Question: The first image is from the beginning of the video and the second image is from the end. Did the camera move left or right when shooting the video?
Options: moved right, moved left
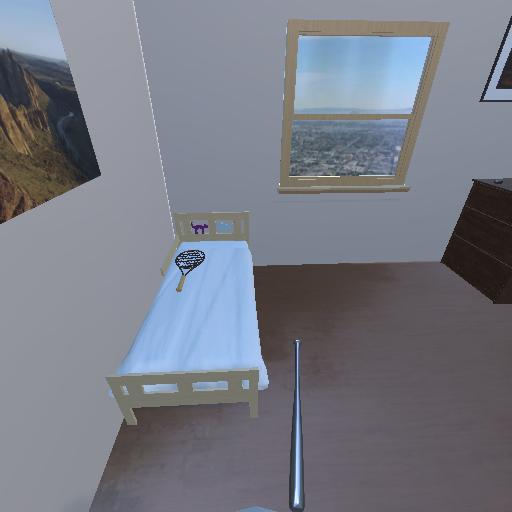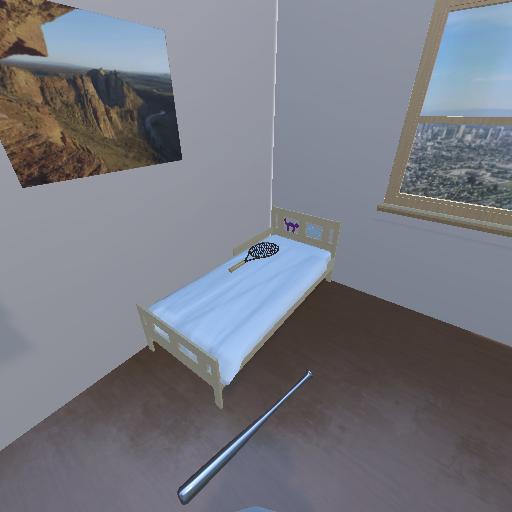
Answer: moved right